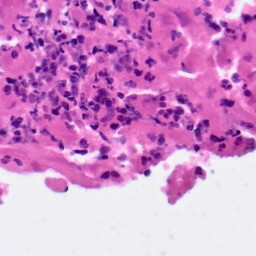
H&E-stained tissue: Pancreatic